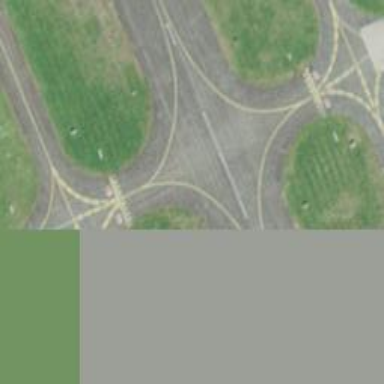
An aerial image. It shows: Image of taxiway at airport.